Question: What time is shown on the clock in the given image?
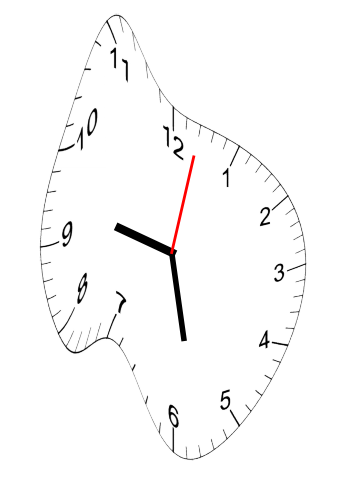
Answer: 09:28:02